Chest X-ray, AP view. Patient: 73 years old, sex F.
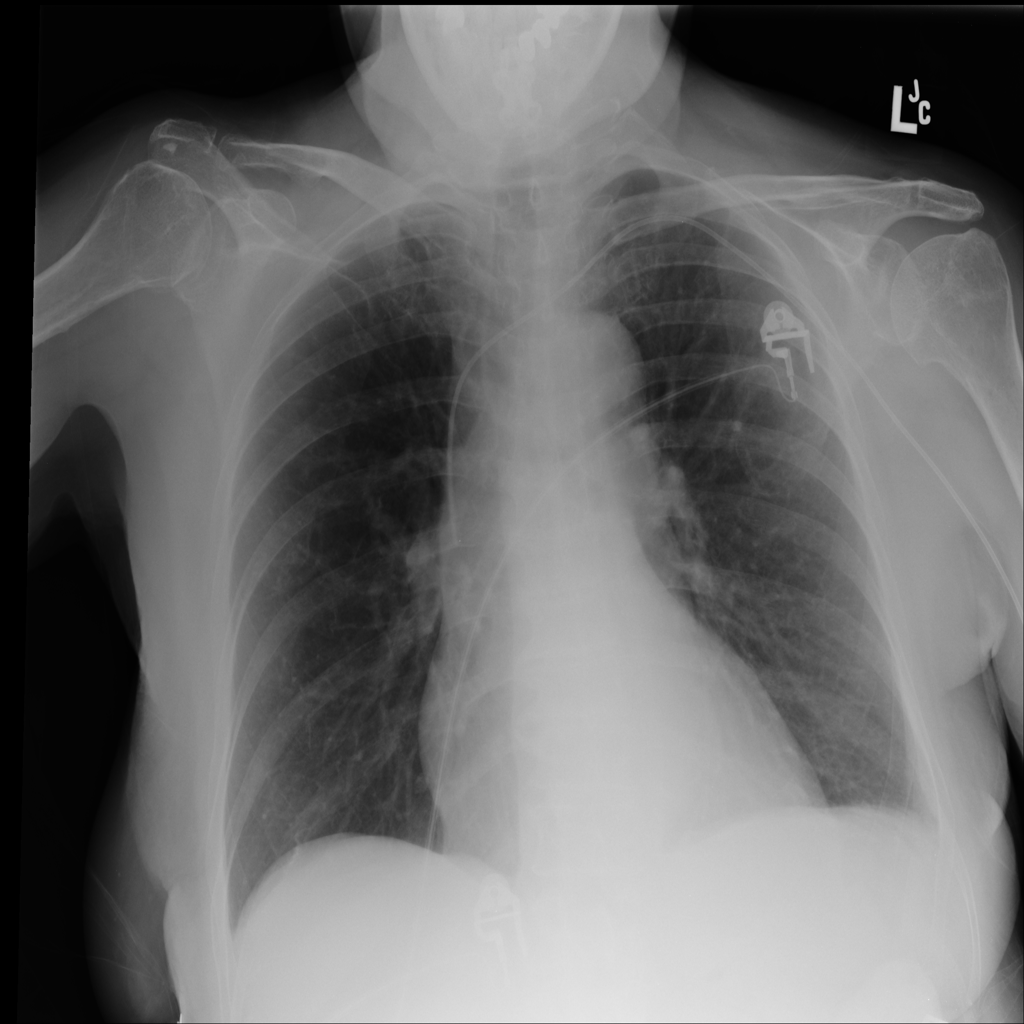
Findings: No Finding